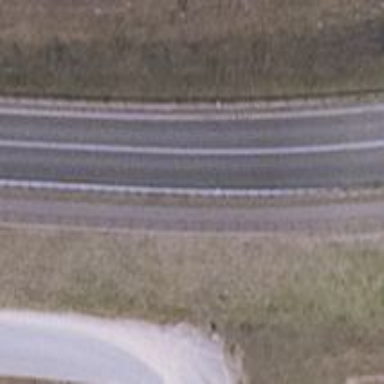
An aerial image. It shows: Secondary road with cycle track on the right and asphalt sidewalk on the right side.